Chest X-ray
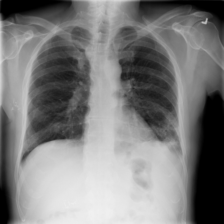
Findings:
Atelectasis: negative
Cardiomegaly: negative
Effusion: negative
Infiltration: negative
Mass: negative
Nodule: negative
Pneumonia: negative
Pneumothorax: negative
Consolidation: negative
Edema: negative
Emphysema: negative
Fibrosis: negative
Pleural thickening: negative
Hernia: negative